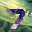
Label: 7